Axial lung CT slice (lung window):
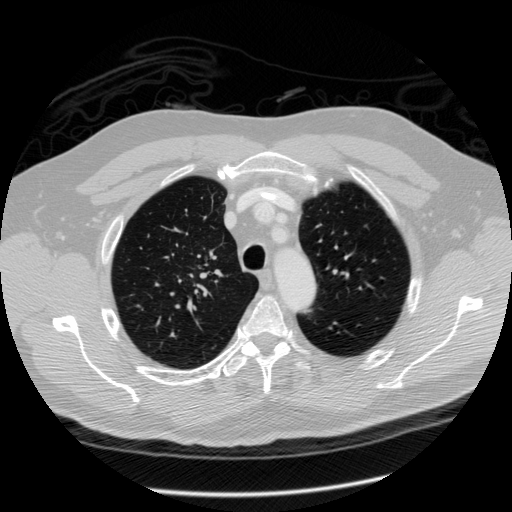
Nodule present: no